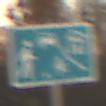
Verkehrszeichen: BeginnVerkehrsberuhigterBereich
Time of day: SunriseSunset
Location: Outdoor (Nature)
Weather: PartlyCloudy
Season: NotSpecified
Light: Natural